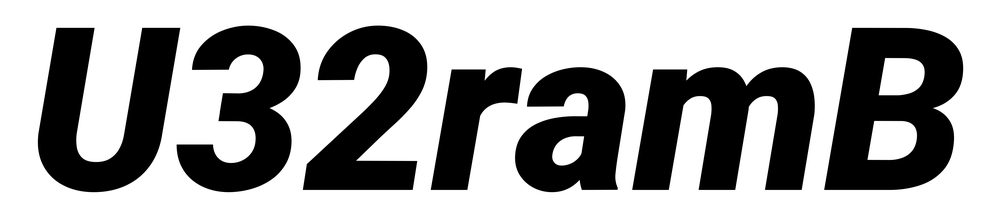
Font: Roboto-Italic_Black_Italic